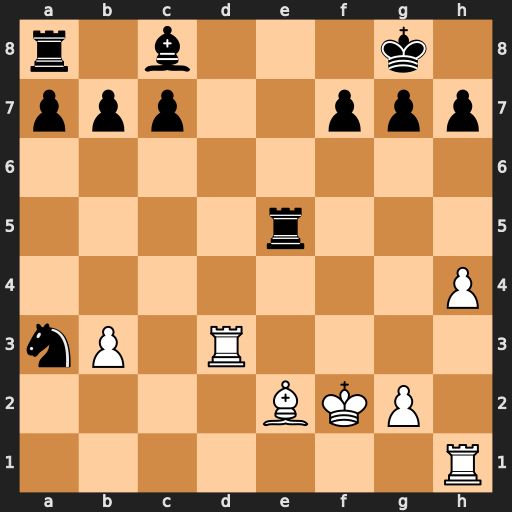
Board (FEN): r1b3k1/ppp2ppp/8/4r3/7P/nP1R4/4BKP1/7R
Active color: w
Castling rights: -
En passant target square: -
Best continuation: Rd8+ Re8 Rxe8#